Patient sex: M
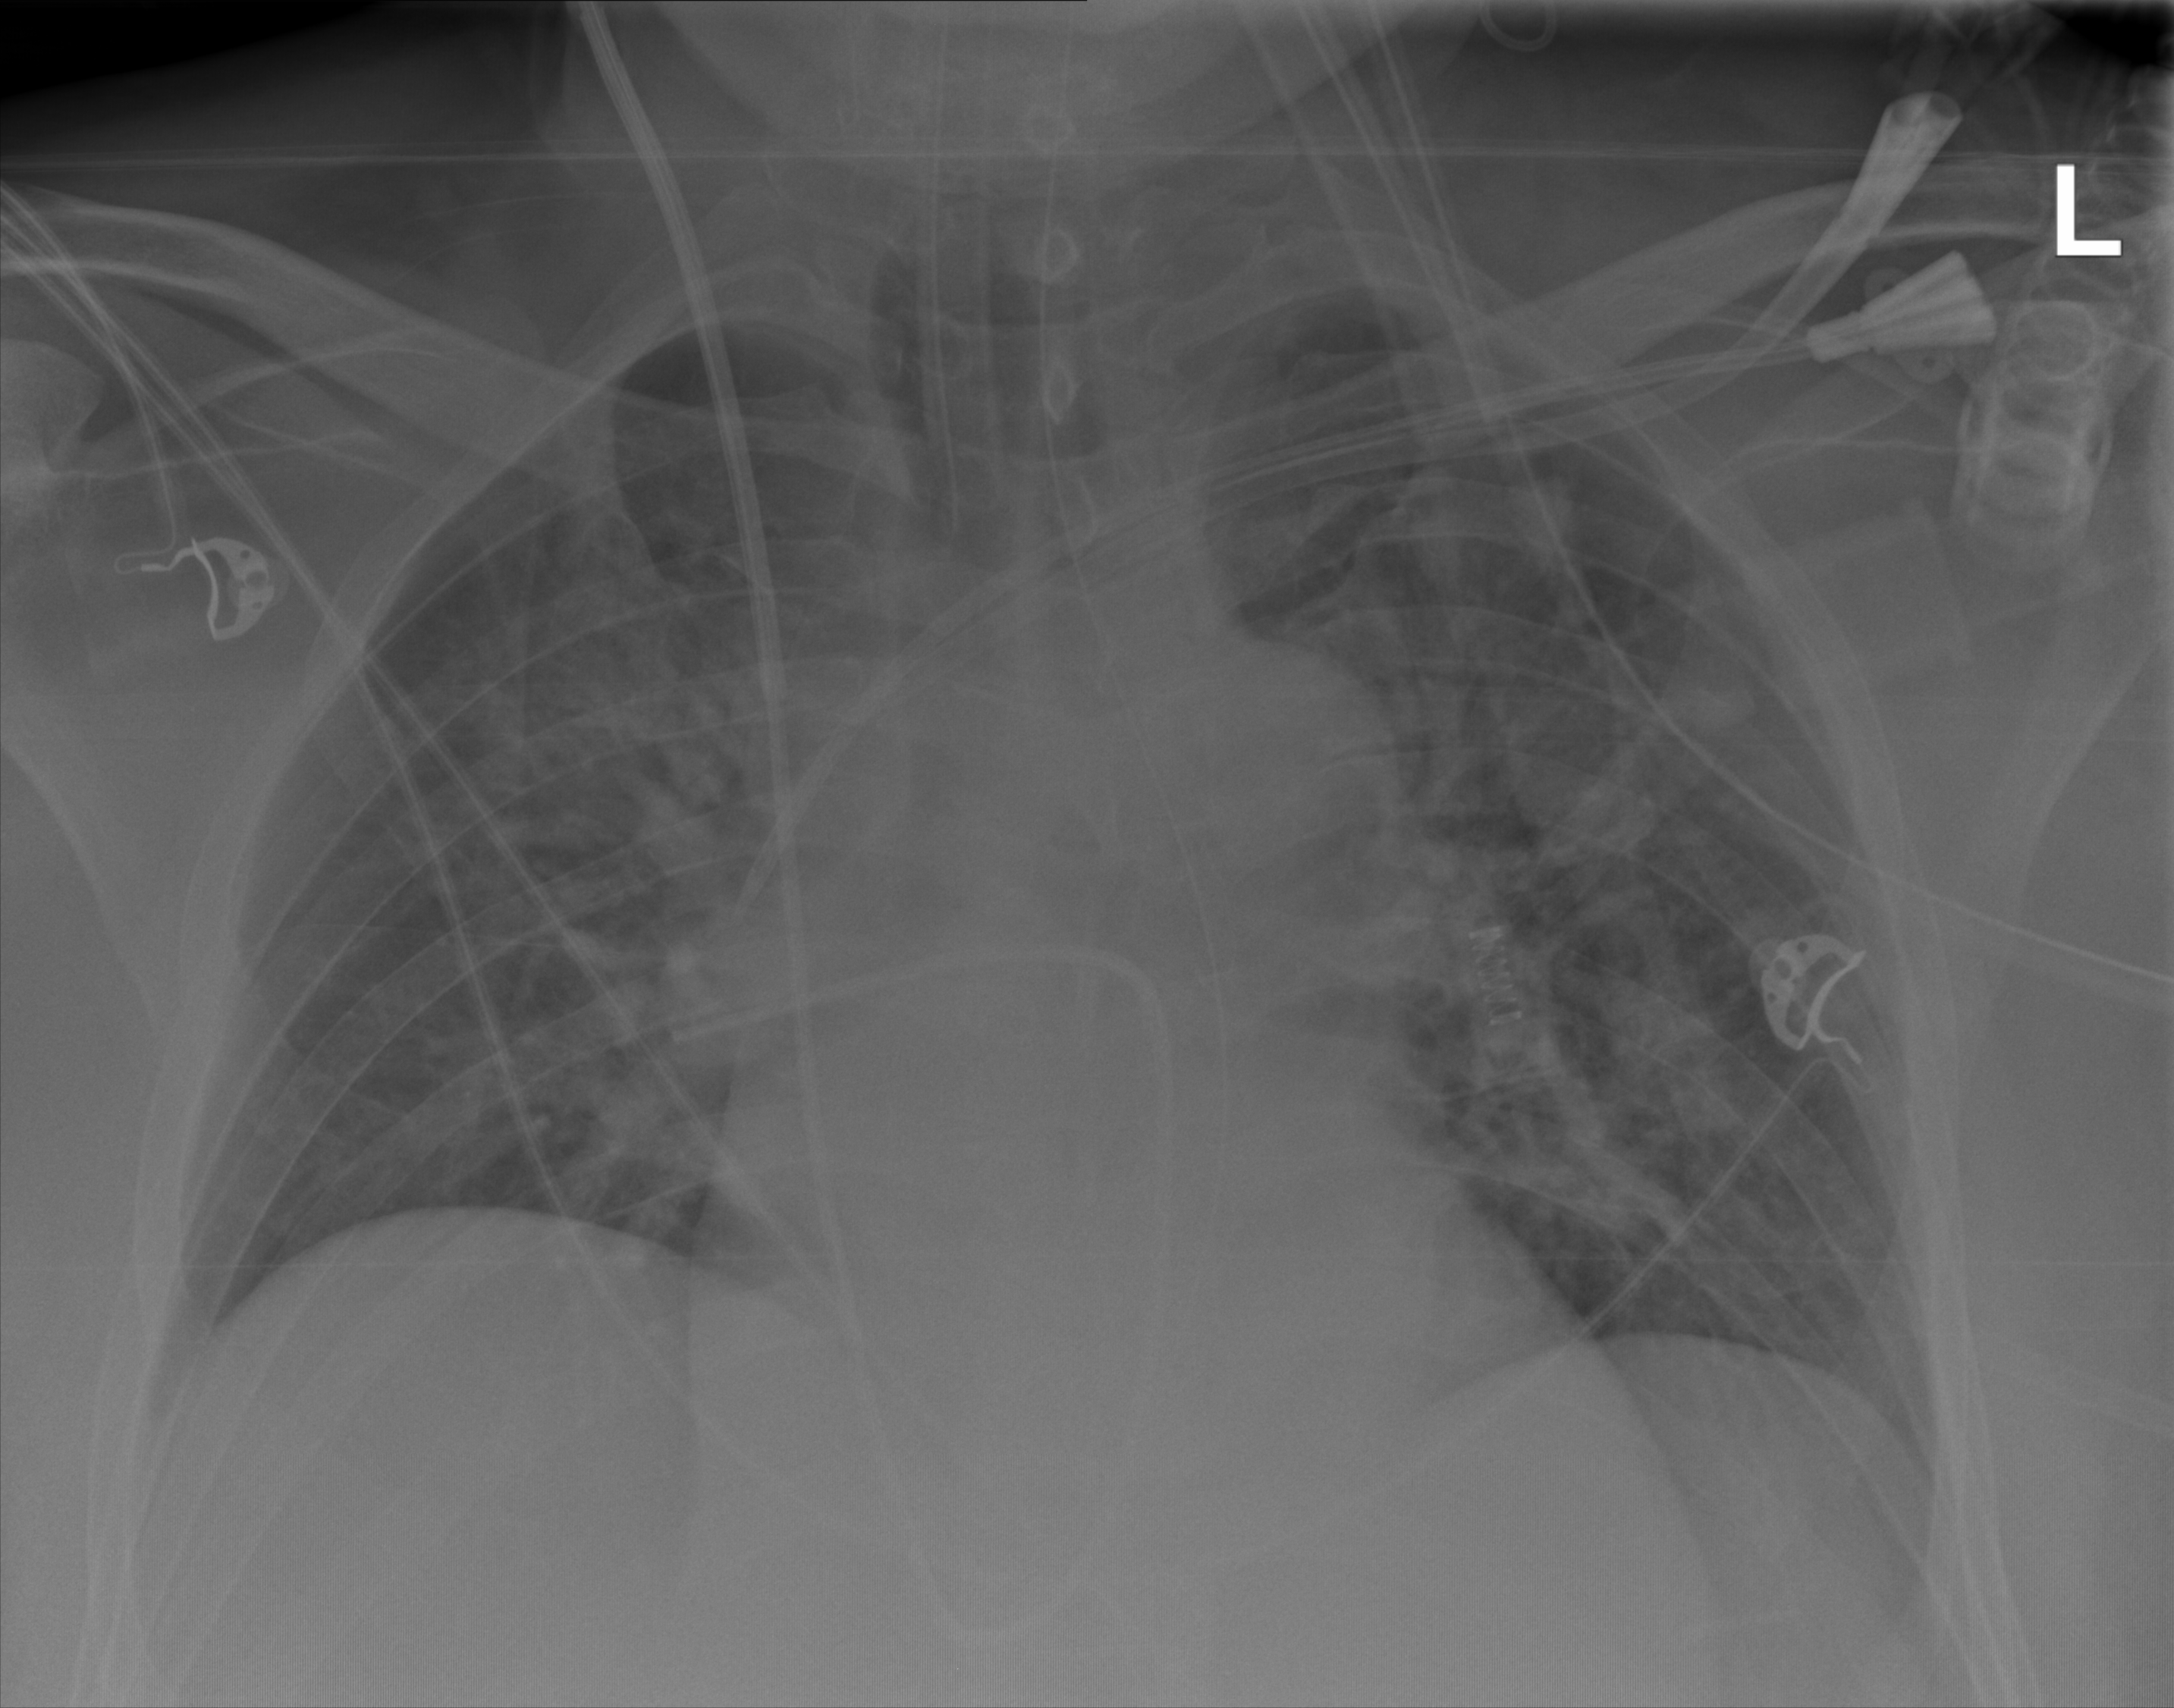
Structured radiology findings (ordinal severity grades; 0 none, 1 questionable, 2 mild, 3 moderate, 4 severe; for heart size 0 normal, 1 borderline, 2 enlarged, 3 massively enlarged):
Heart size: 2
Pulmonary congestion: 3
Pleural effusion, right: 0
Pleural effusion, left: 0
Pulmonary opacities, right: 0
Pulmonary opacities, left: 0
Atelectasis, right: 0
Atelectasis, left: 0